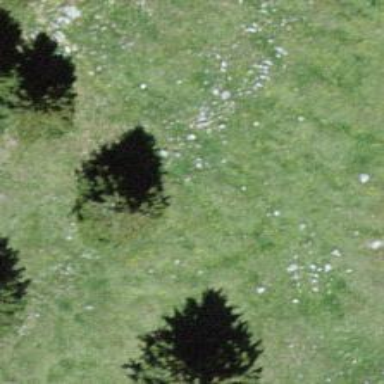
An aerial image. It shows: Needle-leaved tree in nature.